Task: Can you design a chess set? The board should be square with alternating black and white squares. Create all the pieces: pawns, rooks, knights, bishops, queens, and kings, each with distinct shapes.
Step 3767:
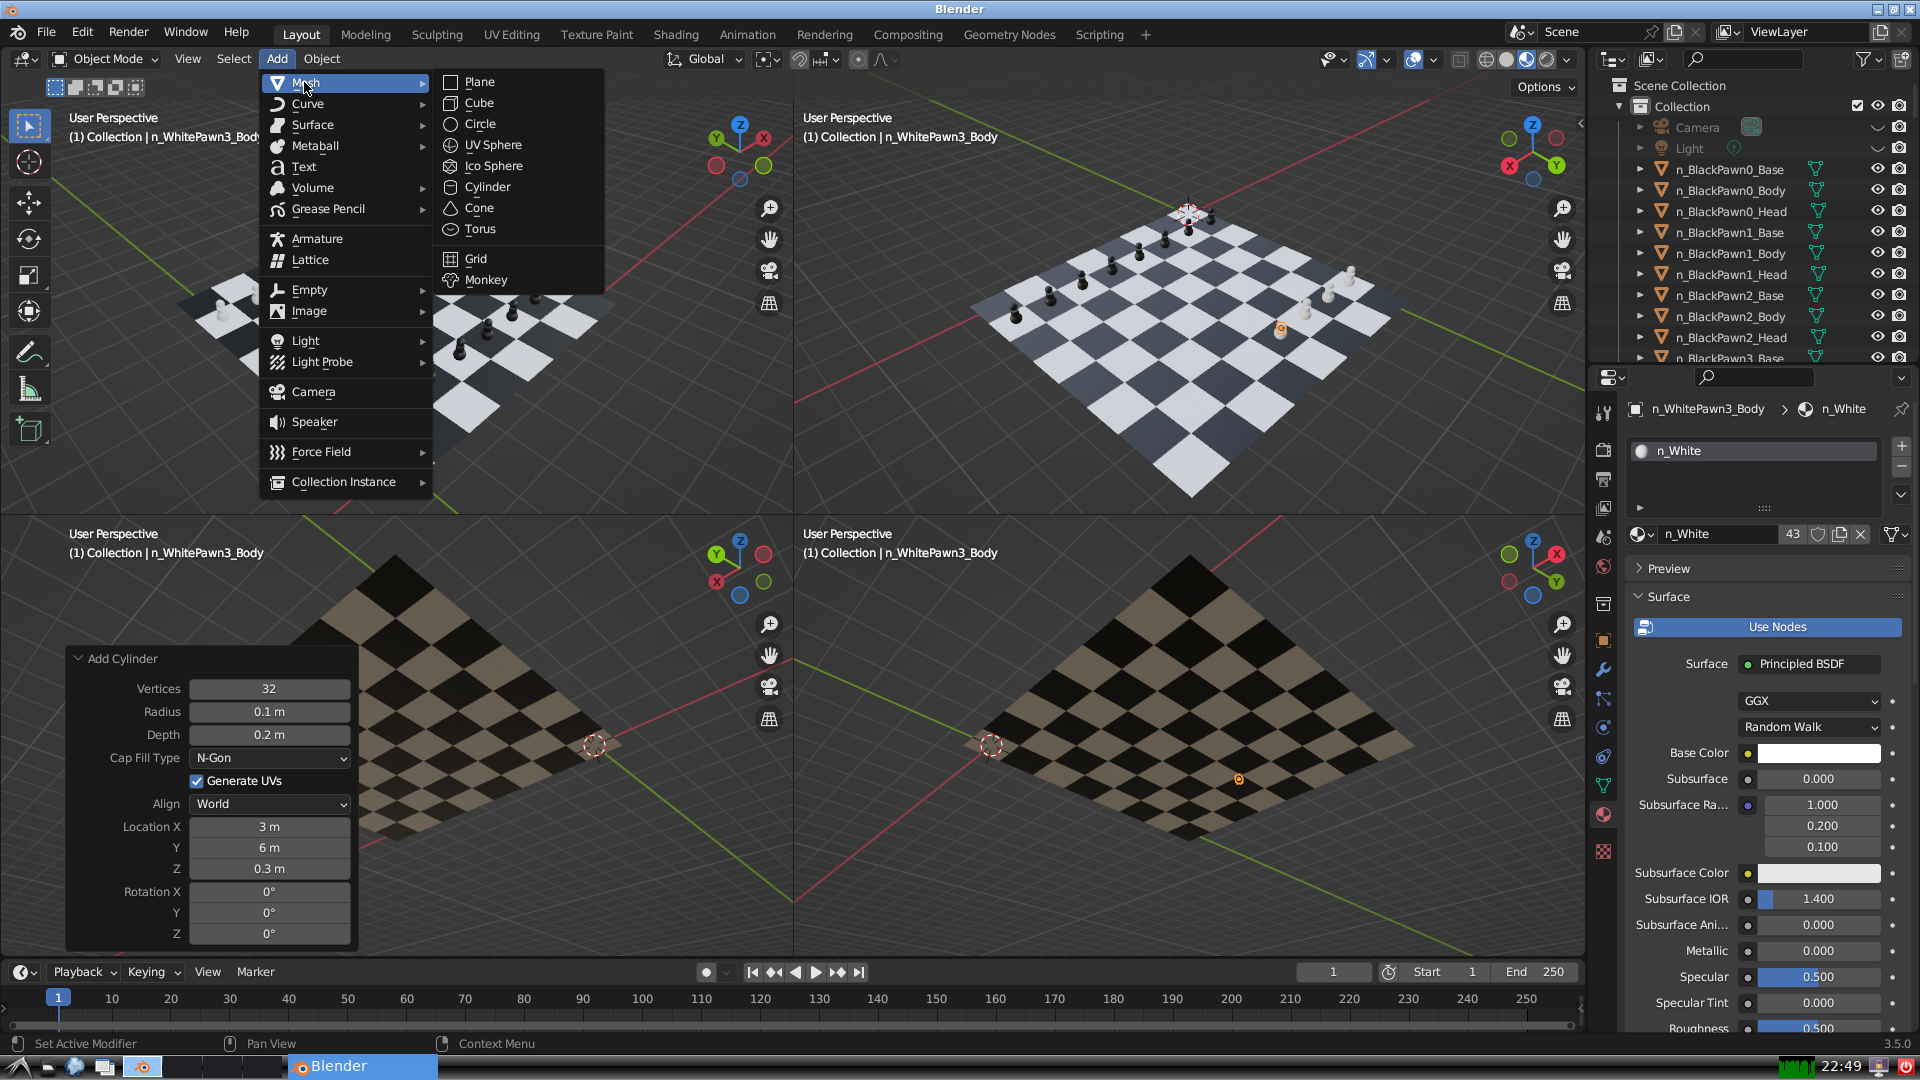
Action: {"mouse_move": [499, 144]}